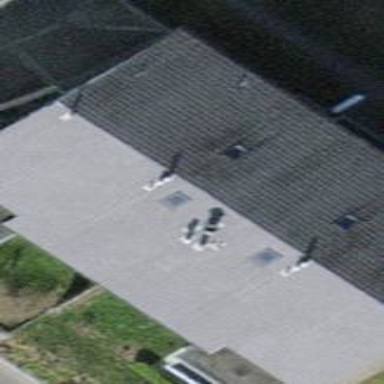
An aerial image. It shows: Gabled roof apartments building.